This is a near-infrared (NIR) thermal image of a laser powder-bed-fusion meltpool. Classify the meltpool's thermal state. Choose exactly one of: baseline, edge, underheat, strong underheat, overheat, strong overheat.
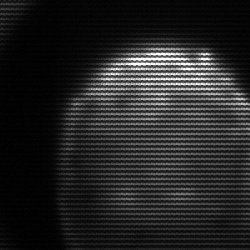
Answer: edge